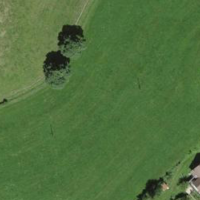
EUNIS habitat code: 24
Species observed at this site:
Tabanus bromius